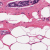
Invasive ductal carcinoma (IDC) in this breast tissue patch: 0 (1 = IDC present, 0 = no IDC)